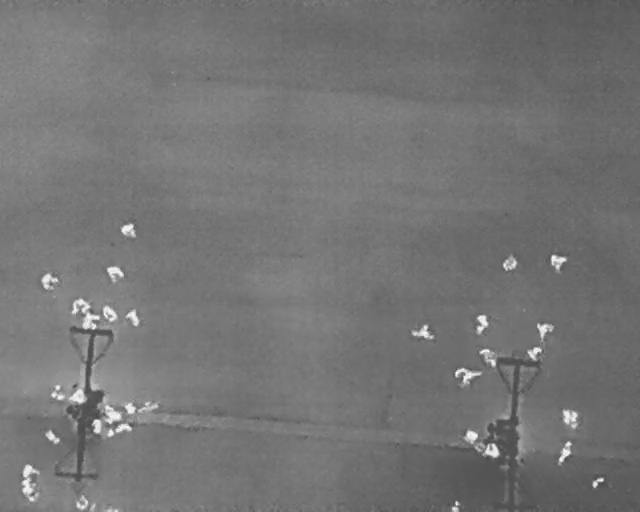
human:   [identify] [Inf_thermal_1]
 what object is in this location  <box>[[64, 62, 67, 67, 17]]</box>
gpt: <ref>1 large person at the center</ref>

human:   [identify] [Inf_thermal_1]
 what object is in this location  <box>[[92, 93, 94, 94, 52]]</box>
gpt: <ref>1 small person at the bottom right</ref>